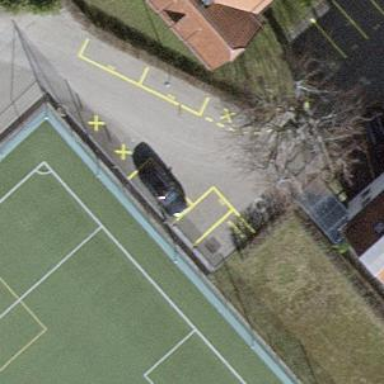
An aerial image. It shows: E-scooter parking facility.